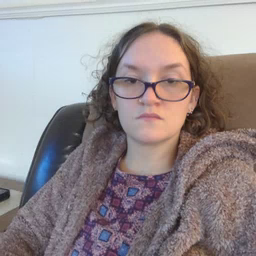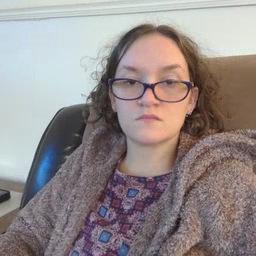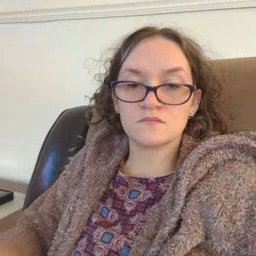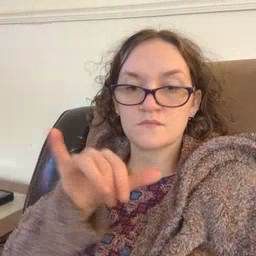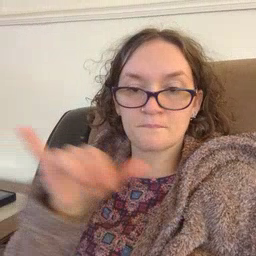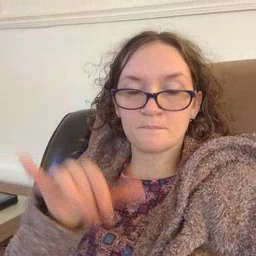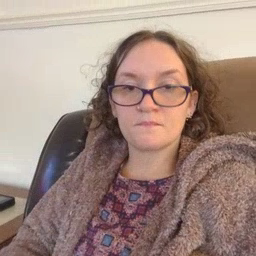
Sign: same